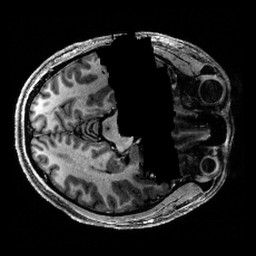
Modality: T1w
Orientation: axial
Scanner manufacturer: siemens
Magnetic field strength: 6.98 T
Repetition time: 5 s
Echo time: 0.00343 s